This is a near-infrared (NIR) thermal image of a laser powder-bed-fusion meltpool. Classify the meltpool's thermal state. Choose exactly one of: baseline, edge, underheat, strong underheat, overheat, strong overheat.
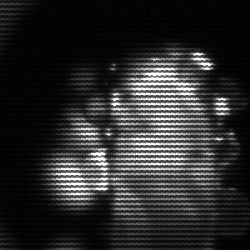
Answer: strong underheat